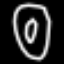
Label: donut